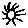
Label: sun